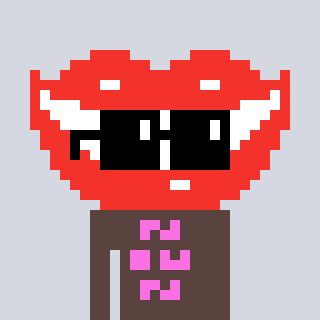
a pixel art character with square black sunglasses, a smile-shaped head and a darkbrown-colored body on a cool background